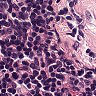
Metastatic tissue present: no